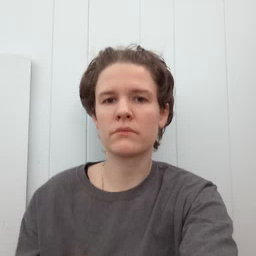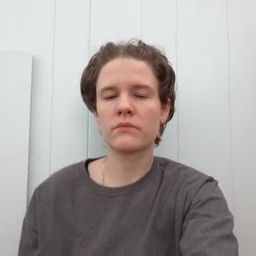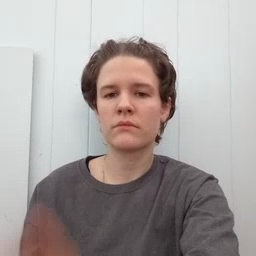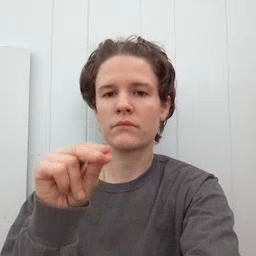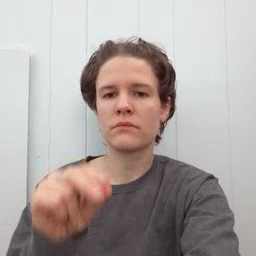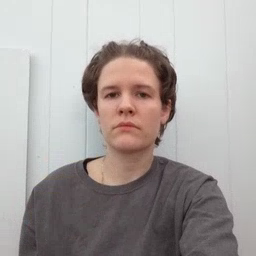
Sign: no